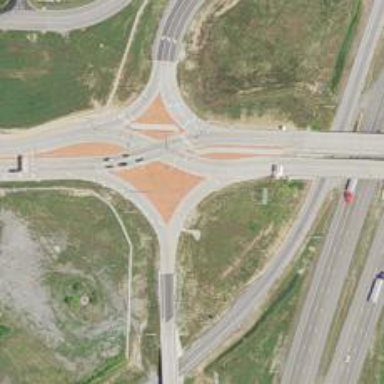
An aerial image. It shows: Motorway link at Diverging Diamond Interchange (DDI) junction.